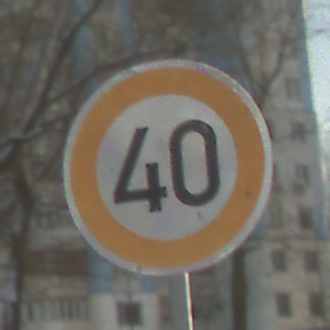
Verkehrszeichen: Geschwindigkeit40
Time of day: MorningAfternoon
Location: Outdoor (Suburban)
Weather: PartlyCloudy
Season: NotSpecified
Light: Natural